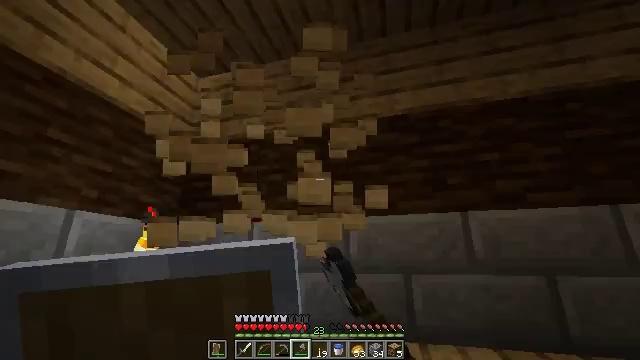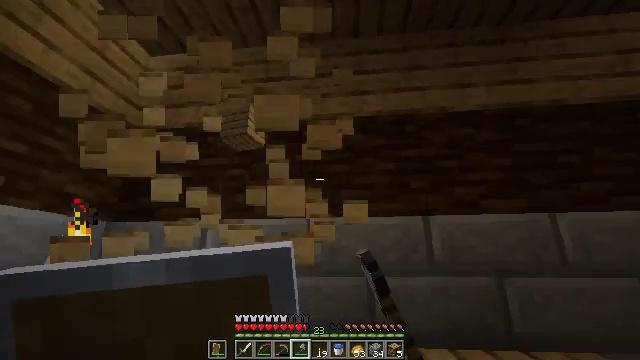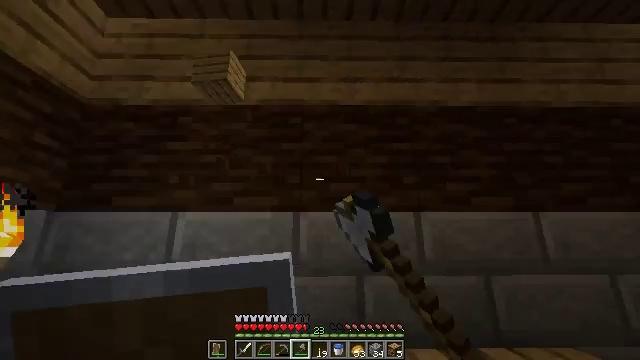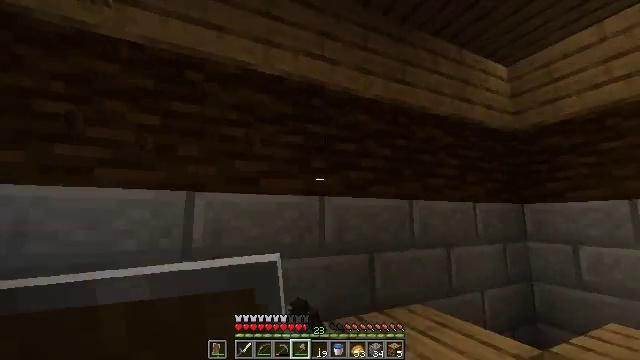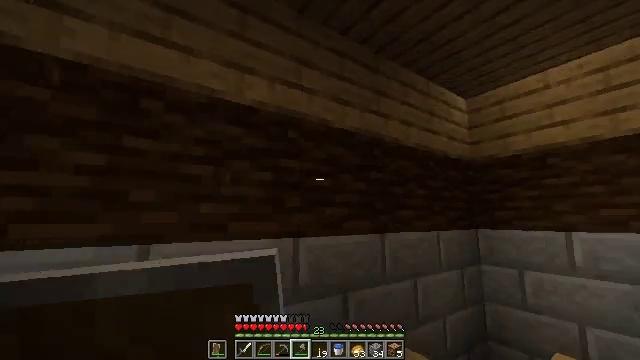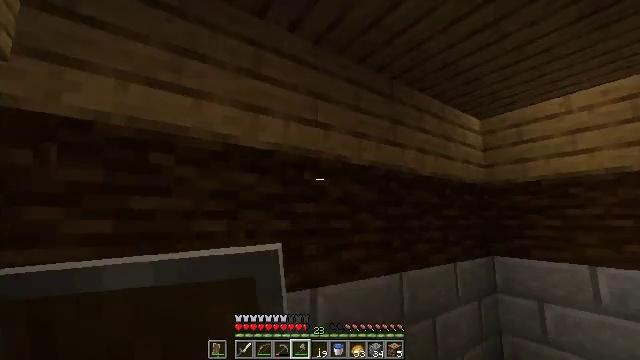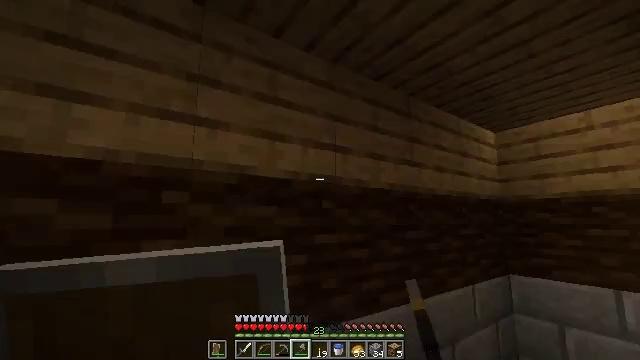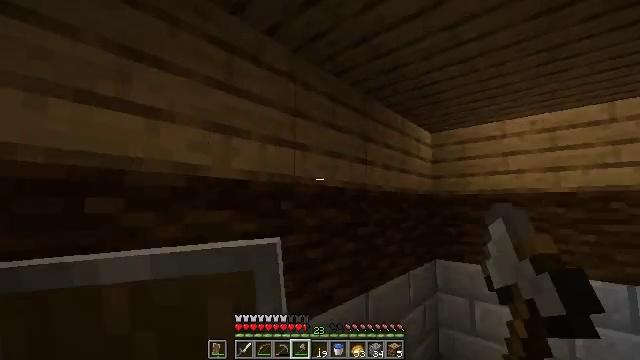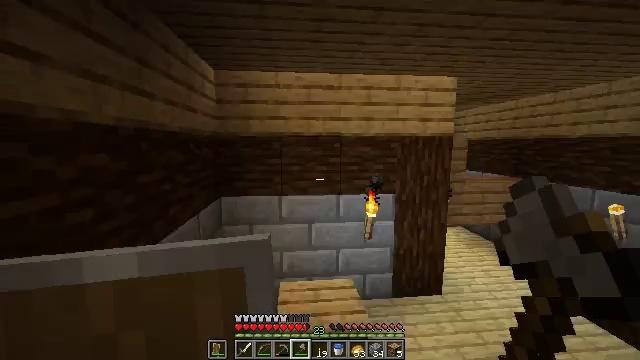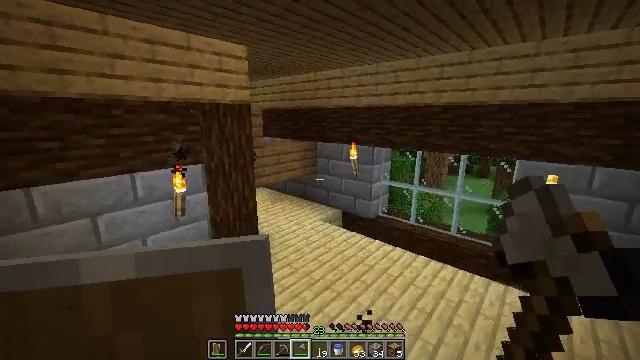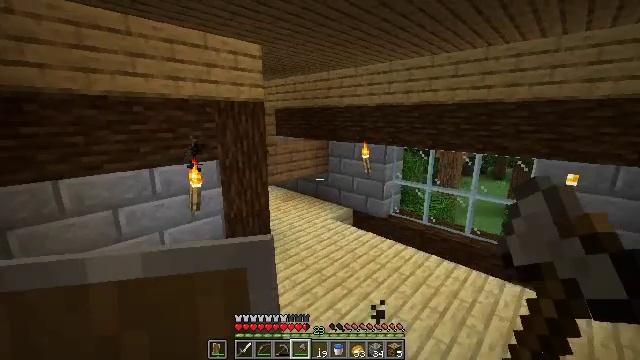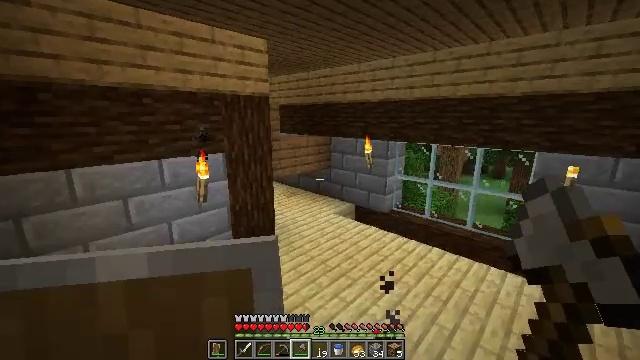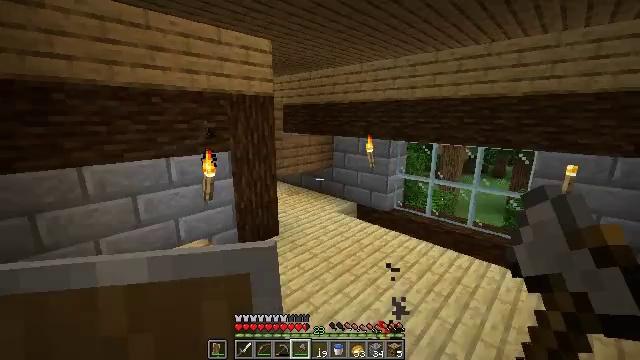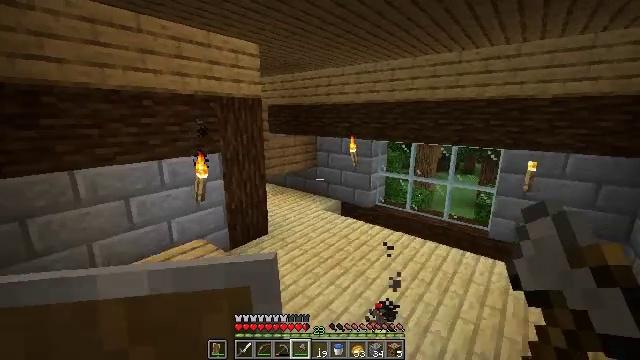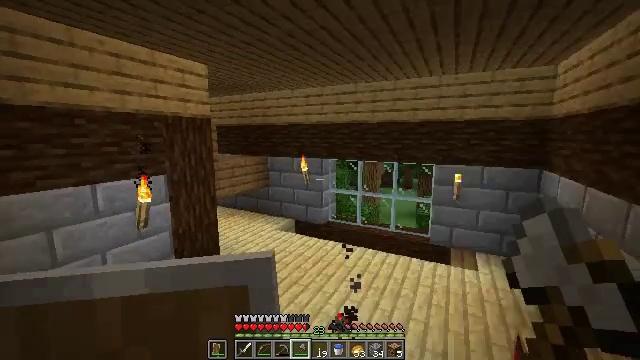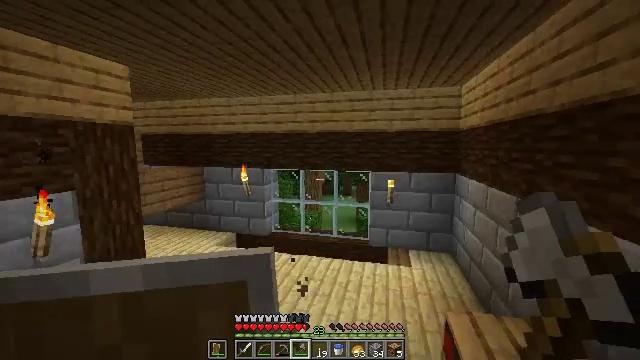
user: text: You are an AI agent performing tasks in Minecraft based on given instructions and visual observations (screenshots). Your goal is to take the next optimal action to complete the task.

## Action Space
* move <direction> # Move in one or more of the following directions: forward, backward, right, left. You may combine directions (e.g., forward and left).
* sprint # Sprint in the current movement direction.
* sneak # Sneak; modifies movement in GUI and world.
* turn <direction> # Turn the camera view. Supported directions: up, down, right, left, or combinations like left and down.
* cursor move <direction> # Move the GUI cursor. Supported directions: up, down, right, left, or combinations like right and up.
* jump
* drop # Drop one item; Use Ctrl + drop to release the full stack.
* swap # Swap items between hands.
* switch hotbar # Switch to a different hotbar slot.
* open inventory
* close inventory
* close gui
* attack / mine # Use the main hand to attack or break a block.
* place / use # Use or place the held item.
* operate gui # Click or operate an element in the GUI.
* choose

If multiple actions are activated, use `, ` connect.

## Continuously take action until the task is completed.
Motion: motion action
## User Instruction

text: Collect spruce planks from an old building.
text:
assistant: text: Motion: move forward and move left, turn right, attack / mine
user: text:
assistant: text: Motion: move forward and move left, turn right and down
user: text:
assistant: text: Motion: move forward and move left, turn right and down, jump
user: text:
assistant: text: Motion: move forward and move left, turn right, jump
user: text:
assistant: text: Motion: move forward and move left, jump
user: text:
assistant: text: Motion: move forward and move left
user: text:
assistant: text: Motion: move forward and move left, turn right and down
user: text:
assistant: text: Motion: move forward and move left, turn right and down
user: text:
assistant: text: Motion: move forward and move left, turn right and down
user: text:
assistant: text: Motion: move back and move left, turn left
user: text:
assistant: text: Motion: move back and move left
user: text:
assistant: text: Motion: move back and move left
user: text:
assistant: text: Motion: move back and move left, turn right
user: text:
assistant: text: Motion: turn right and up
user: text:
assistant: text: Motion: turn right and up
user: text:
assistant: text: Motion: turn right and down
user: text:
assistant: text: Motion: no_op
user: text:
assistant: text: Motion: no_op
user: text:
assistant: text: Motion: move right, turn left and down
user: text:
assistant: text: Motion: move right, turn left and down
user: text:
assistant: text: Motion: move right, turn left and down
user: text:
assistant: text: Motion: move right
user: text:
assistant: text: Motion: move right, turn left
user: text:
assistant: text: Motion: move right, turn left and up
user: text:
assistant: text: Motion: move right, turn left and up
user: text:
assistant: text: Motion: move right, turn left and up
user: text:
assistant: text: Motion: move right, turn left
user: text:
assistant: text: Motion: move right, turn left
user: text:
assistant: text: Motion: move right, turn left
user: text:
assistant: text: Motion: move right, turn left